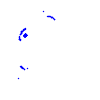
Particle: proton